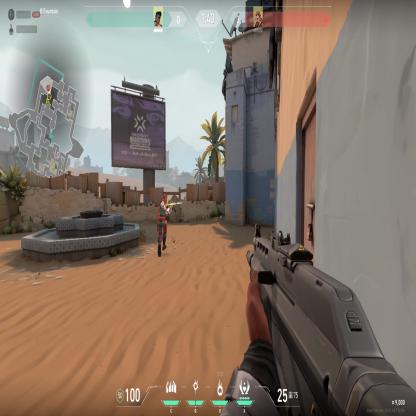
Label: enemy